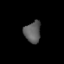
Tissue: lung
Cell type: Epithelial cells
Senescence score: 0.2337
Nuclear area (px): 345
Mean DAPI intensity: 93.478